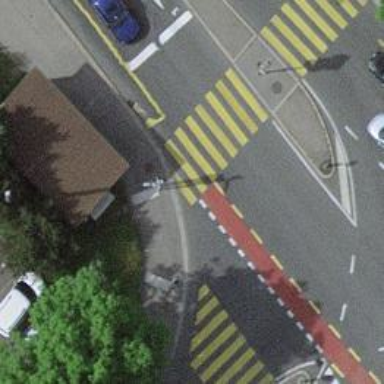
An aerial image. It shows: Kerb barrier.